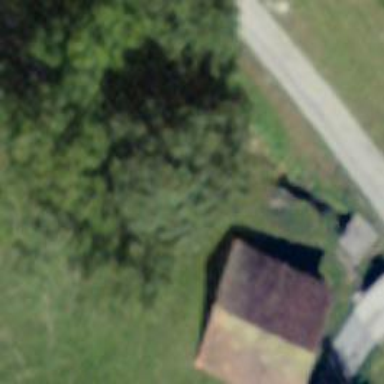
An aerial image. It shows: Rural barn.